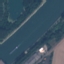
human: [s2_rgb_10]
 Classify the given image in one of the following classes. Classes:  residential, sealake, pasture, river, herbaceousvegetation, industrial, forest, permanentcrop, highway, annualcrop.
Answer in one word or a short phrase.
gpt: River